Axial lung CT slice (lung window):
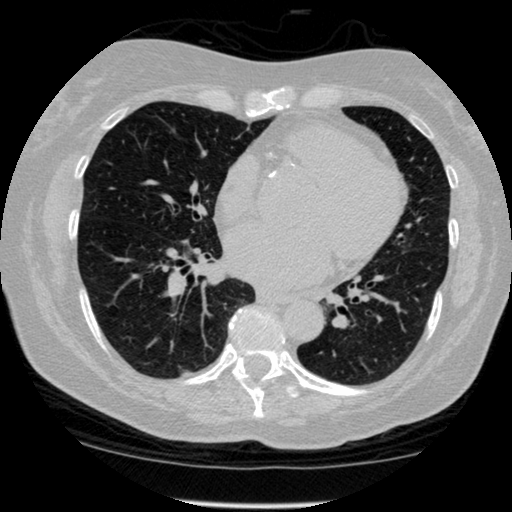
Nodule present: no